Question: With matplotlib how can I get a 2nd y-axis label to show? This is what I have tried:
'''
import matplotlib.pyplot as plt
x = [0, 0.1, 0.2, 0.3, 0.4, 0.5, 0.6, 0.65]
y = [0, 0.15, 0.3, 0.35, 0.4, 0.55, 0.57, 0.58]
fig = plt.figure()
ax1 = fig.add_subplot(111)
ax2 = ax1.twinx().twiny()
ax2.set_xlabel('2nd x-axis label')
ax2.set_ylabel('2nd y-axis label')
ax1.set_xlim([0,1])
ax1.plot(x, y)
plt.show()
'''

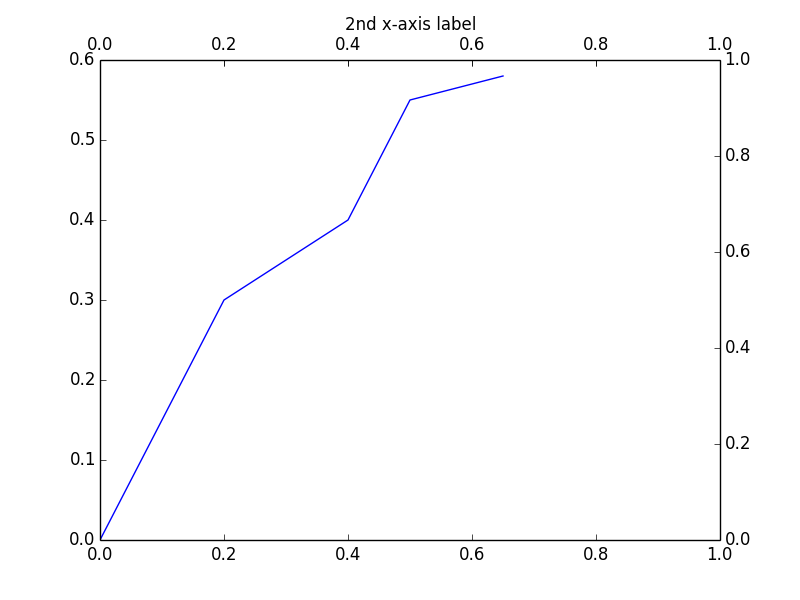
Answer: 'twinx' and 'twiny' actually create separate axes objects. Since you set 'ax2 = ax1.twinx().twiny()' you are only "saving" the result of the 'twiny' call, not the 'twinx' call. You need to set the x and y labels separately on the two axes, which means you need to save the 'twinx' axes for later access:
'''
import matplotlib.pyplot as plt
x = [0, 0.1, 0.2, 0.3, 0.4, 0.5, 0.6, 0.65]
y = [0, 0.15, 0.3, 0.35, 0.4, 0.55, 0.57, 0.58]
fig = plt.figure()
ax1 = fig.add_subplot(111)
ax2 = ax1.twinx()
ax3 = ax2.twiny()
ax3.set_xlabel('2nd x-axis label')
ax2.set_ylabel('2nd y-axis label')
ax1.set_xlim([0,1])
ax1.plot(x, y)
'''